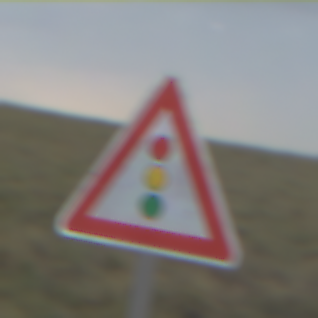
Verkehrszeichen: Lichtzeichenanlage
Umgebung: Outdoor, Nature
Tageszeit: Night
Wetter: Overcast
Licht: Artificial
Jahreszeit: NotSpecified
Kontrast: LowContrast